Question: I'm trying create a function that will plot measured stream values (as unconnected points), as well as a smooth curve of modeled values. I'd like to be able to make a unique shape for each type of streamflow (15-min vs 24-hour), and also have a unique color and line type for the two model flows.
I have been able to create different colors for my measured values and have that show up correctly in the legend, but when I try to alter the shapes, I get into trouble. Same for trying to match up dashed and solid lines in my curves. I'd tried changing geom_point() + to geom_point(shape = variable) +
but that produces this error:
Error in layer(data = data, mapping = mapping, stat = stat, geom = GeomLine, : object 'variable' not found
'''
ggplot(data = r1,aes(x=ReturnPeriod, y=value, color=variable)) +
geom_point()+
geom_line(data = r2,aes(x=ReturnPeriod, y=value))+
ylab("Max Yearly Flow (cfs)") +
xlab("Return Interval (years)") +
scale_shape_manual(name = "Legend",
labels = c("Obs 15-min", "Obs 24-hour", "15-min P3", "24-hr P3"),
values = c("Peak_cfs"=16, "Daily_cfs"=17, "PeakEst"=NA,
"DailyEst" = NA)) +
scale_colour_manual(name = "Legend",
labels = c("Obs 15-min", "Obs 24-hour", "15-min P3", "24-hr P3"),
values = c("Peak_cfs"="grey", "Daily_cfs"="black", "PeakEst"="dark grey",
"DailyEst" = "black")) +
scale_linetype_manual(name = "Legend",
labels = c("Obs 15-min", "Obs 24-hour", "15-min P3", "24-hr P3"),
values = c("Peak_cfs"="blank", "Daily_cfs"="blank", "PeakEst"="solid",
"DailyEst" = "dashed"))+
guides(colour = guide_legend(override.aes = list(
linetype = c("blank", "blank", "solid", "dashed"),
shape = c(16,17,NA,NA),
color = c("grey","black", "dark grey", "black")))) +
theme(legend.position=c(0.92, 0.2),
legend.background = element_rect(fill="white"),
legend.key = element_blank(),
legend.box = "horizontal")
'''
My data is:
'''
r1 = read.table(
header = TRUE,
stringsAsFactors = FALSE,
text =
"ReturnPeriod variable value
1 1.090909 Daily_cfs 14.3
2 1.200000 Daily_cfs 52.3
3 1.333333 Daily_cfs 66.6
4 1.500000 Daily_cfs 93.3
5 1.714286 Daily_cfs 94.3
6 2.000000 Daily_cfs 103.0
7 2.400000 Daily_cfs 107.0
8 3.000000 Daily_cfs 119.0
9 4.000000 Daily_cfs 123.0
10 6.000000 Daily_cfs 166.0
11 12.000000 Daily_cfs 207.0
12 1.090909 Peak_cfs 29.0
13 1.200000 Peak_cfs 159.0
14 1.333333 Peak_cfs 241.0
15 1.500000 Peak_cfs 255.0
16 1.714286 Peak_cfs 296.0
17 2.000000 Peak_cfs 320.0
18 2.400000 Peak_cfs 339.0
19 3.000000 Peak_cfs 351.0
20 4.000000 Peak_cfs 512.0
21 6.000000 Peak_cfs 737.0
22 12.000000 Peak_cfs 800.0"
)
r2 <- read.table(
header = TRUE,
stringsAsFactors = FALSE,
text =
"ReturnPeriod variable value
1 1.010101 DailyEst 8.185016
2 2.000000 DailyEst 104.434396
3 4.000000 DailyEst 148.084828
4 10.000000 DailyEst 180.992656
5 25.000000 DailyEst 199.429333
6 50.000000 DailyEst 207.967918
7 1.010101 PeakEst 14.846387
8 2.000000 PeakEst 349.352462
9 4.000000 PeakEst 547.379809
10 10.000000 PeakEst 713.827969
11 25.000000 PeakEst 815.243158
12 50.000000 PeakEst 865.063562"
)
'''
I'm expecting to get triangle symbols for the Obs 24-hour in the graph, instead I'm getting circles, and in both the legend and graph, I'm trying to get the solid black line to be a dashed black line.
Graph produced by current code:

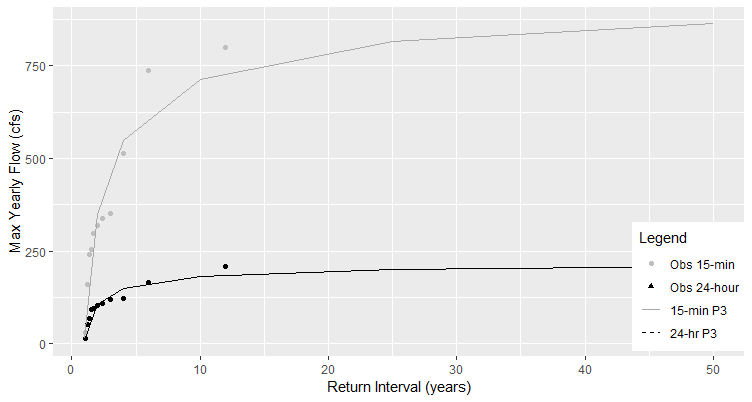
Answer: If you combine 'r1' and 'r2' into 'r3' for plotting and add 'shape' + 'linetype' to 'aes' , it will work
'''
library(ggplot2)
r1$variable <- factor(r1$variable)
r2$variable <- factor(r2$variable)
r3 <- rbind(r1, r2)
ggplot(data = r3, aes(x=ReturnPeriod, y=value, color=variable, shape=variable)) +
geom_point()+
geom_line(aes(linetype=variable))+
ylab("Max Yearly Flow (cfs)") +
xlab("Return Interval (years)") +
scale_shape_manual(name = "Legend",
labels = c("Obs 15-min", "Obs 24-hour", "15-min P3", "24-hr P3"),
values = c("Peak_cfs"=16, "Daily_cfs"=17, "PeakEst"=NA,
"DailyEst" = NA)) +
scale_colour_manual(name = "Legend",
labels = c("Obs 15-min", "Obs 24-hour", "15-min P3", "24-hr P3"),
values = c("Peak_cfs"="grey", "Daily_cfs"="black", "PeakEst"="dark grey",
"DailyEst" = "black")) +
scale_linetype_manual(name = "Legend",
labels = c("Obs 15-min", "Obs 24-hour", "15-min P3", "24-hr P3"),
values = c("Peak_cfs"="blank", "Daily_cfs"="blank", "PeakEst"="solid",
"DailyEst" = "dashed"))+
guides(colour = guide_legend(override.aes = list(
linetype = c("blank", "blank", "solid", "dashed"),
shape = c(16,17,NA,NA),
color = c("grey","black", "dark grey", "black")))) +
theme(legend.position=c(0.8, 0.6),
legend.background = element_rect(fill="white"),
legend.key = element_blank(),
legend.box = "horizontal")
#> Warning: Removed 12 rows containing missing values (geom_point).
'''
<URL>